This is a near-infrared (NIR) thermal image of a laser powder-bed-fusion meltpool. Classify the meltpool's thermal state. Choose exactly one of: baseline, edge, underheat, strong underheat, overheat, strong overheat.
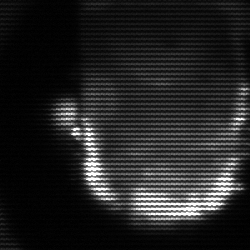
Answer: baseline